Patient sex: M
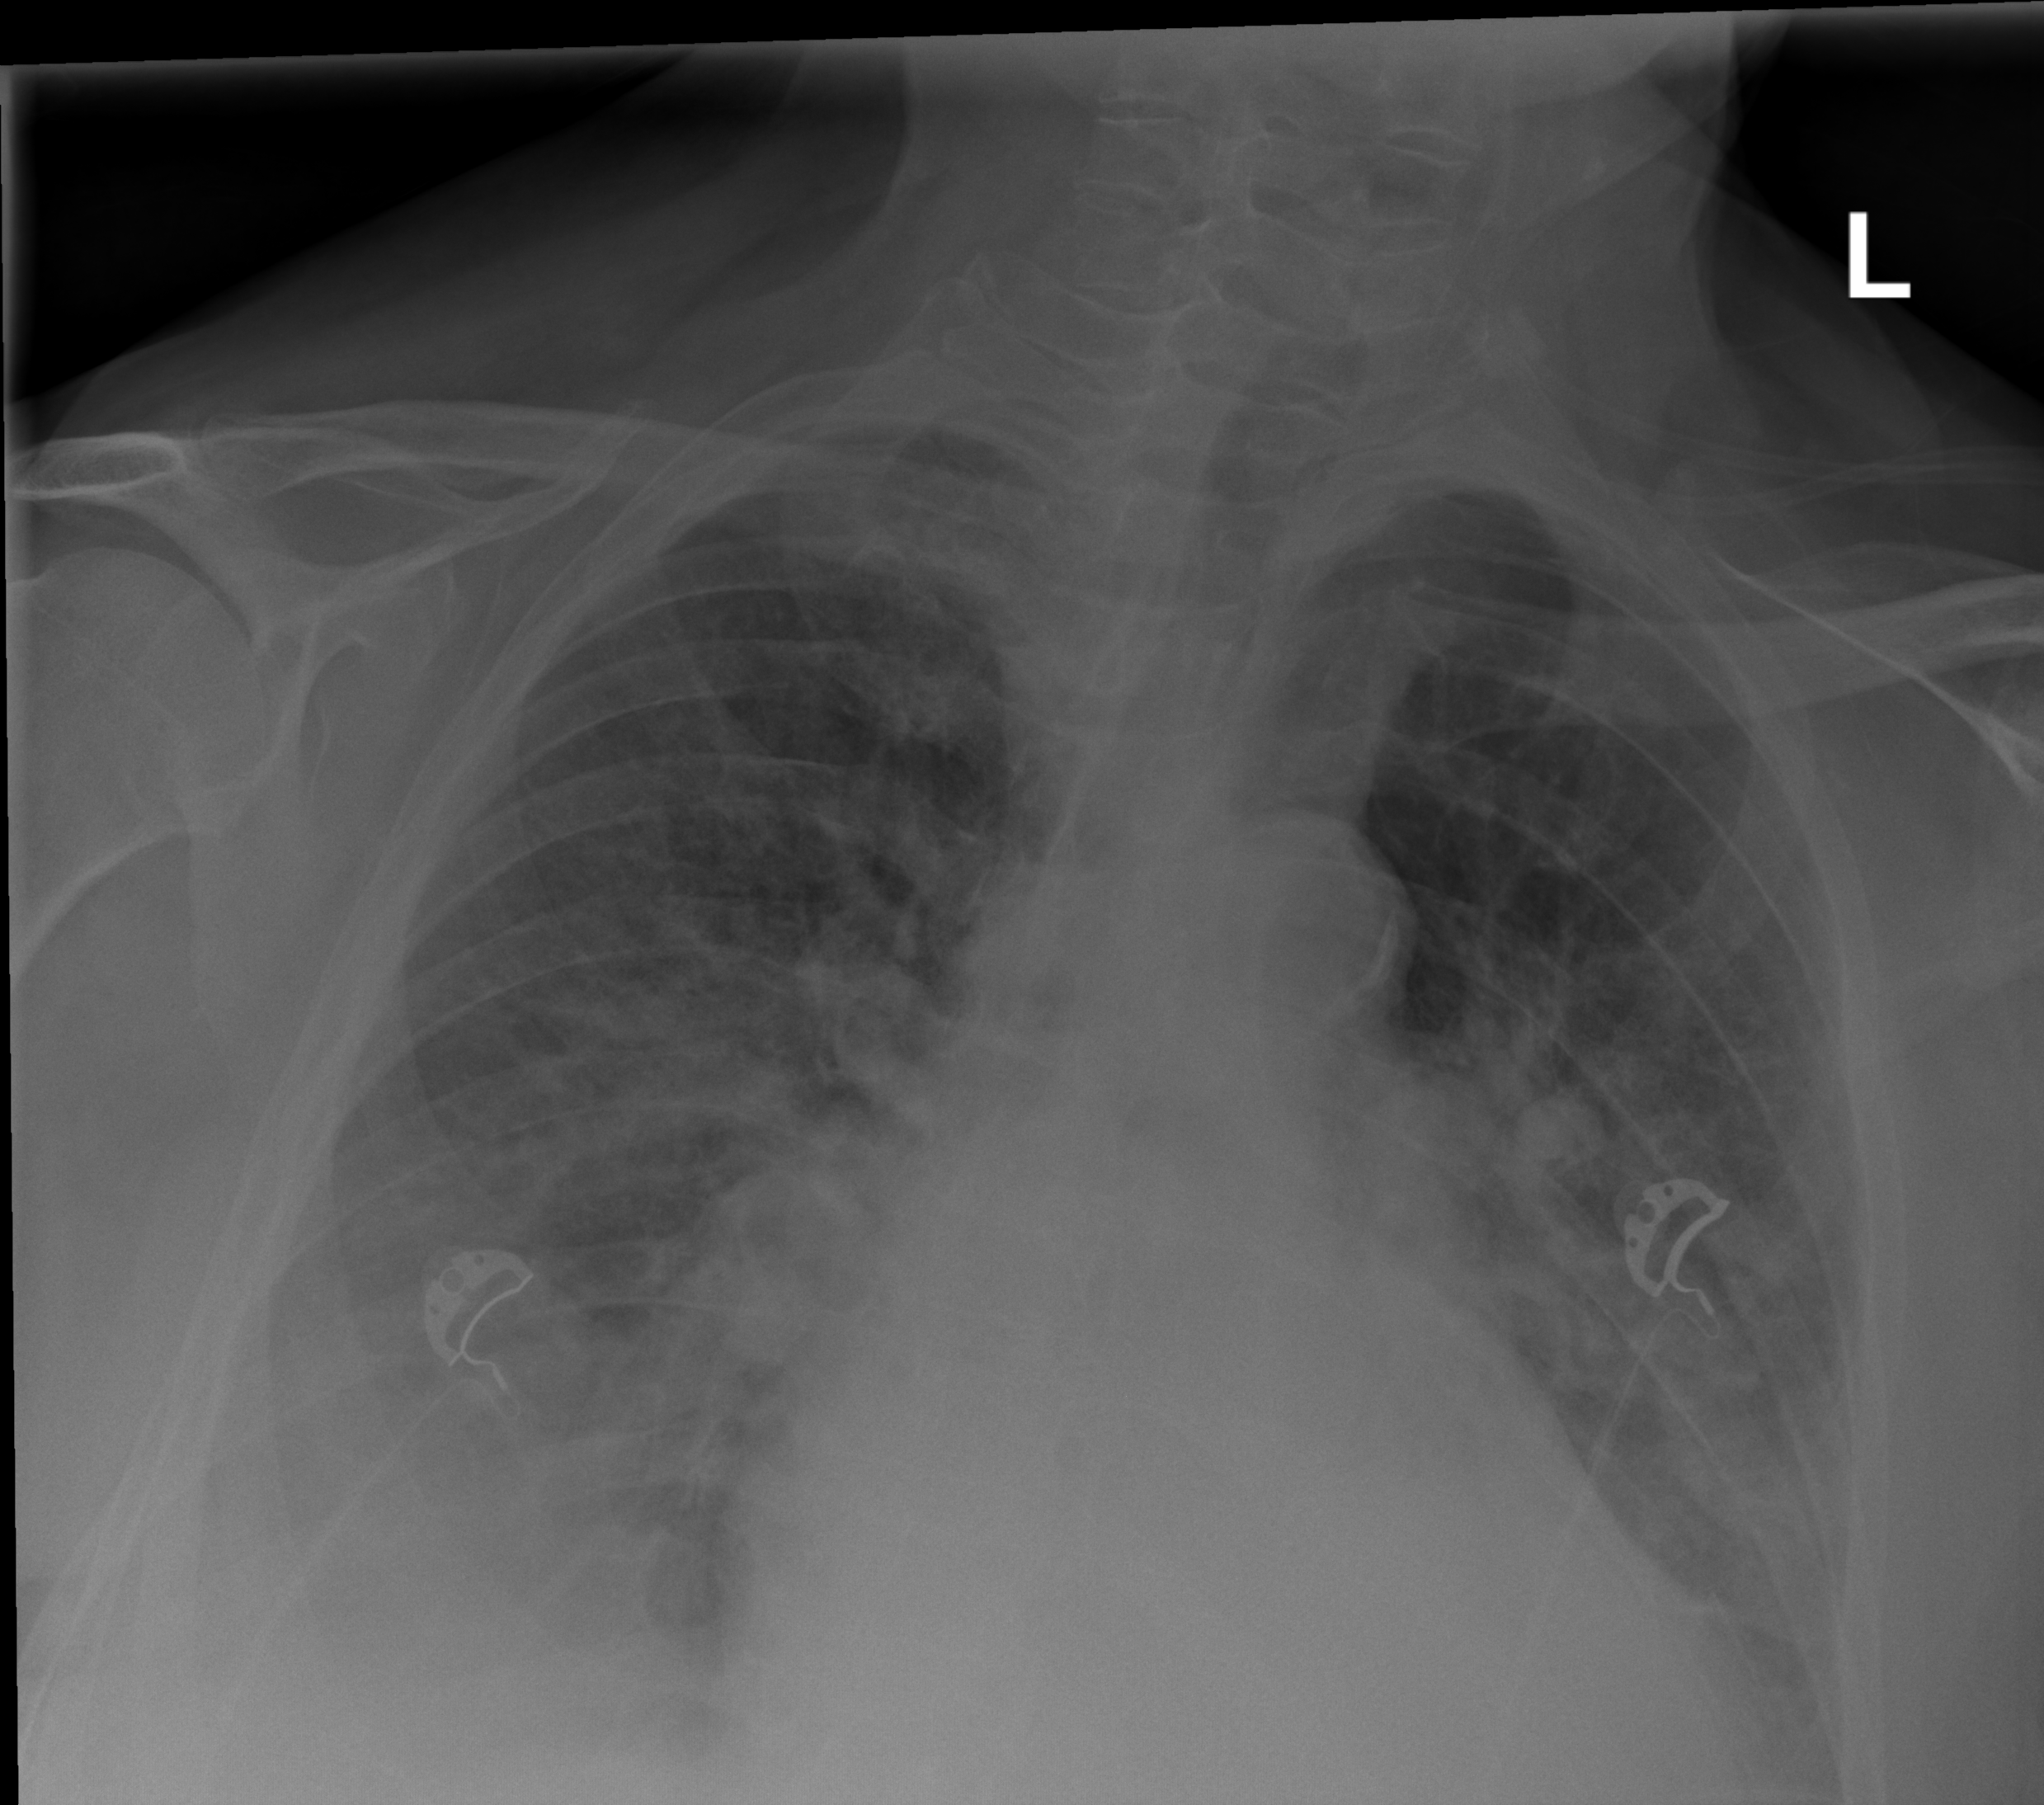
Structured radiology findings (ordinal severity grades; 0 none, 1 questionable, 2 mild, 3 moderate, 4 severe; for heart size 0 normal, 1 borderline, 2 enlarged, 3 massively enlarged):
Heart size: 2
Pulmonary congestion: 2
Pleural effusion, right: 3
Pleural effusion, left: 2
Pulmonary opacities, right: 2
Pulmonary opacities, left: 2
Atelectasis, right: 2
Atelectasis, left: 2